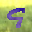
Label: 9